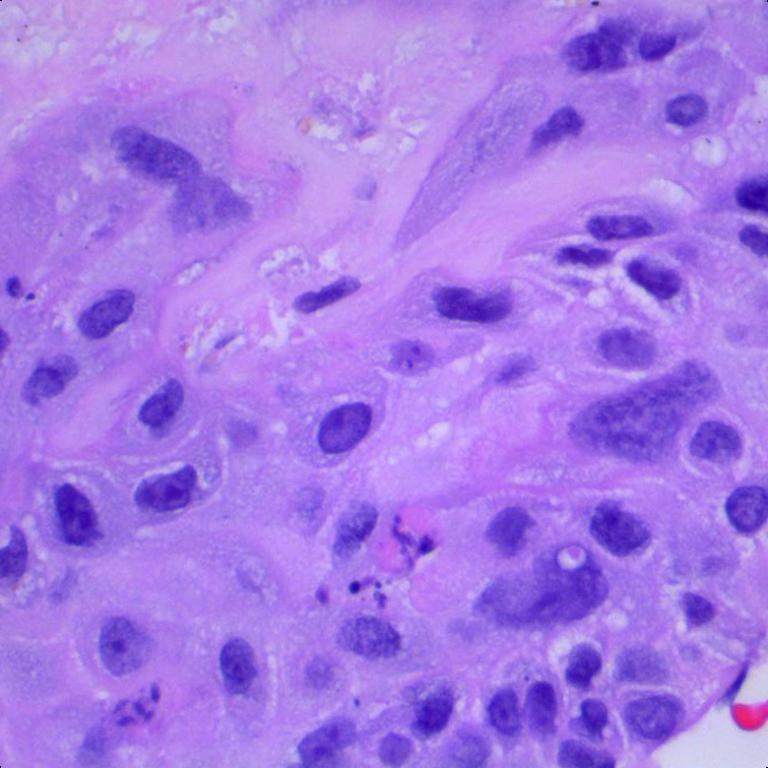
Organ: lung
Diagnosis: squamous carcinomas